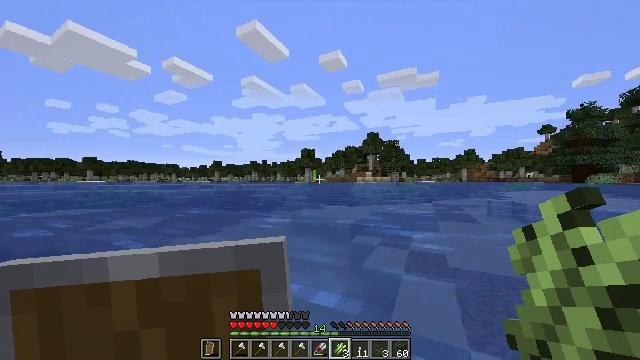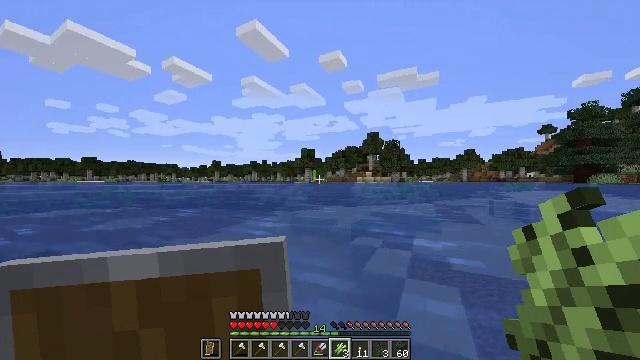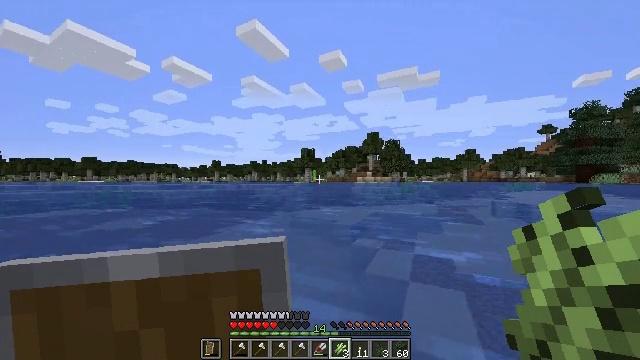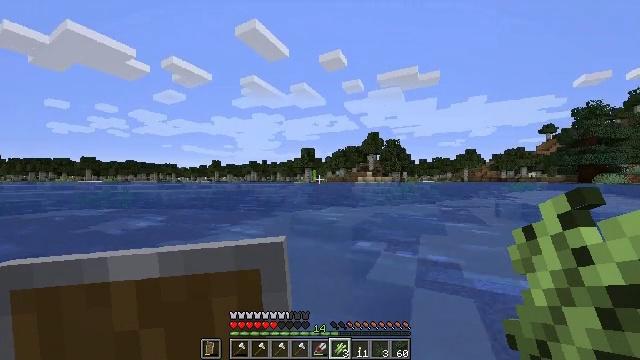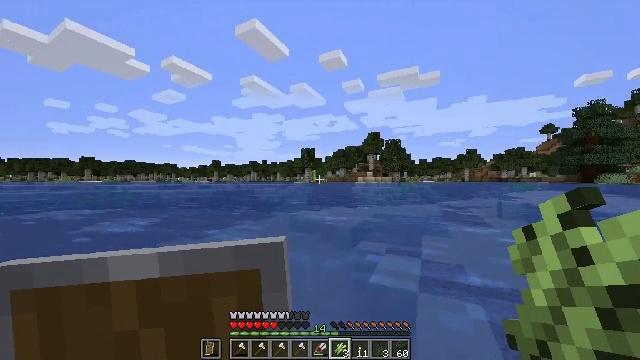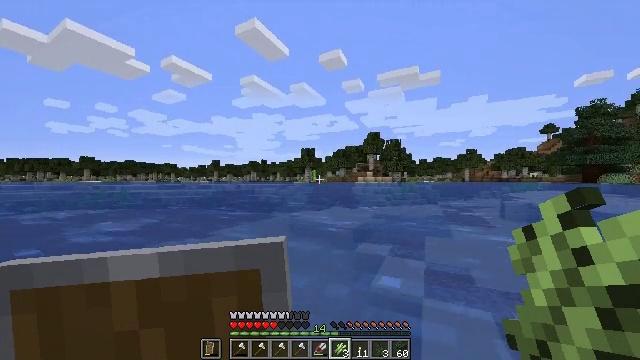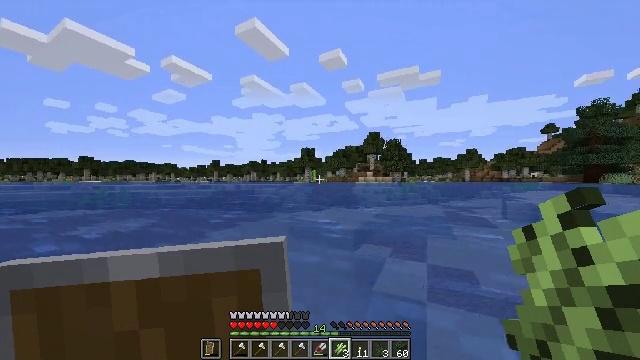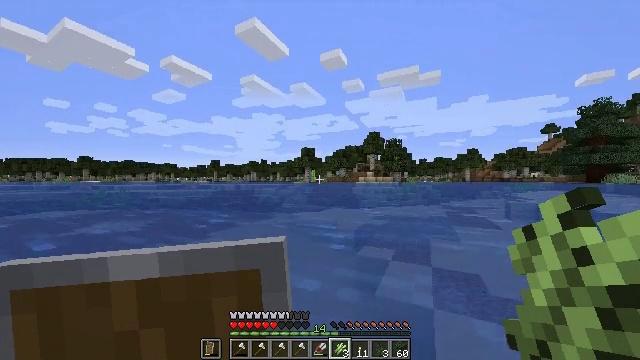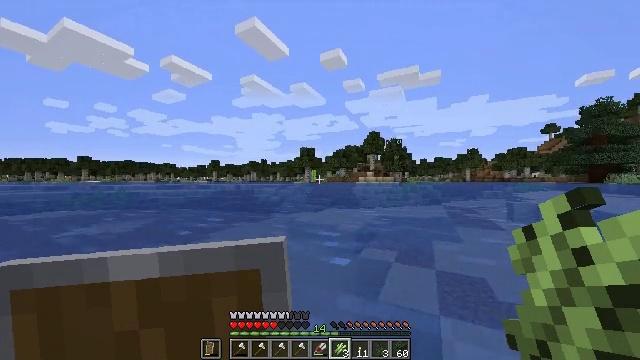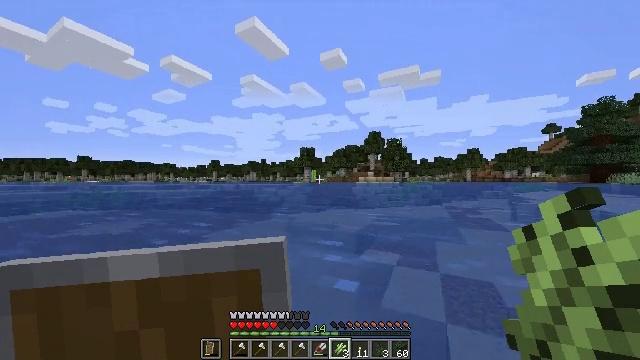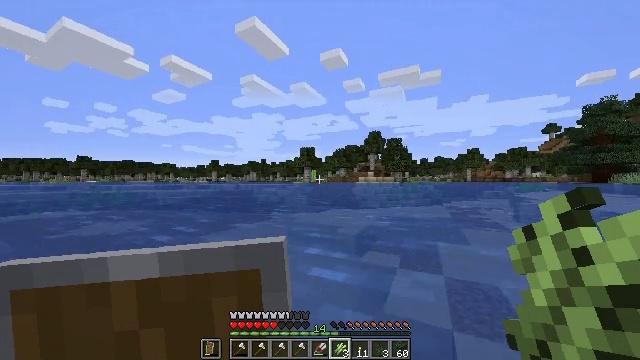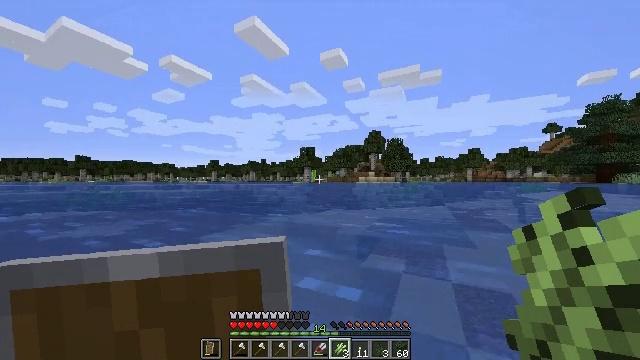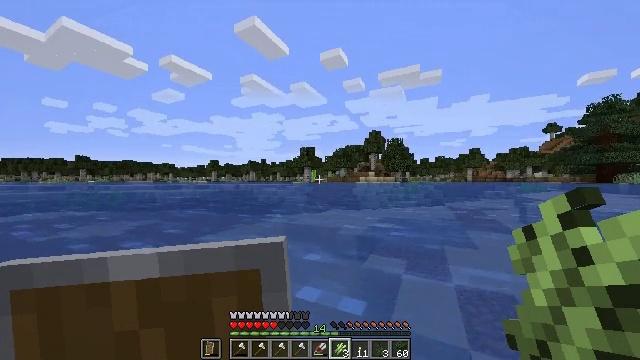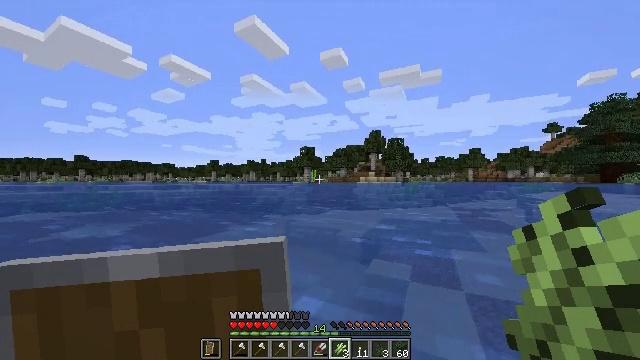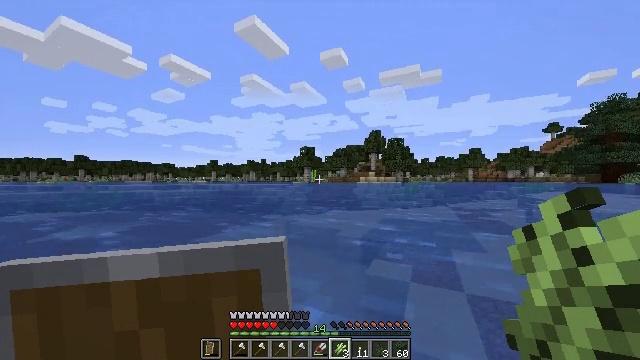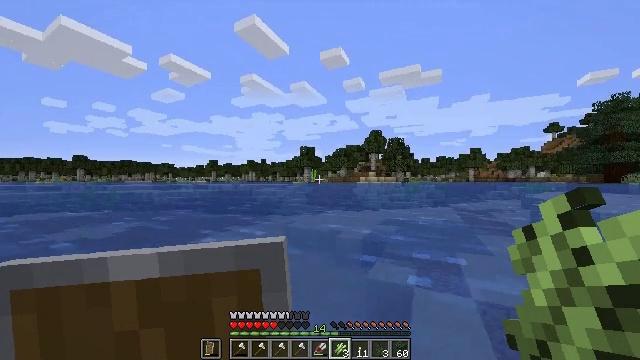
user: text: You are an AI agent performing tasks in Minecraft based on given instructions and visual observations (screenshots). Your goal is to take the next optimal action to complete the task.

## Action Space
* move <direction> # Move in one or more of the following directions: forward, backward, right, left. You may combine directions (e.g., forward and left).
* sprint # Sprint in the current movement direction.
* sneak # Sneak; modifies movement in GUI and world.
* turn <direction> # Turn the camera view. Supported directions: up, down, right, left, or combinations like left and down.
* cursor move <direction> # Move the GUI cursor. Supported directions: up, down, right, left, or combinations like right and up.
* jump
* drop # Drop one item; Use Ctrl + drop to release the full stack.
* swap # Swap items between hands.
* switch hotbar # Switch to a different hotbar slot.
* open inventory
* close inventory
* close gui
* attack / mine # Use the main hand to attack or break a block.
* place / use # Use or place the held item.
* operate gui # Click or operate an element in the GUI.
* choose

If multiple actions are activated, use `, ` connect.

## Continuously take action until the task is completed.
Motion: motion action
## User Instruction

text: Hunt a salmon.
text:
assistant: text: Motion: move forward, sprint
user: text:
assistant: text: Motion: move forward, sprint
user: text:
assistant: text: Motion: move forward, sprint
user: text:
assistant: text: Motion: move forward, sprint
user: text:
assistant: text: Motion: move forward, sprint
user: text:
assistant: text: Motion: move forward, sprint
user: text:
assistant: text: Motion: move forward, sprint
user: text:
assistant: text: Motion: move forward, sprint
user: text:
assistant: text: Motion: move forward, sprint
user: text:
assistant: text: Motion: move forward, sprint
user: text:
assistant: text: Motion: move forward, sprint
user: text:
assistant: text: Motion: move forward, sprint
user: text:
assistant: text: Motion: move forward, sprint
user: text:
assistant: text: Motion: move forward, sprint
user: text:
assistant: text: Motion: move forward, sprint
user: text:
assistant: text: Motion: move forward, sprint
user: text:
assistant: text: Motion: move forward, sprint
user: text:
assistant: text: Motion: move forward, sprint
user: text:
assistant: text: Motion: move forward, sprint
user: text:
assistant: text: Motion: move forward, sprint, turn up
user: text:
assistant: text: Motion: move forward, sprint
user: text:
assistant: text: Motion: move forward, sprint
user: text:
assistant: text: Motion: move forward, sprint
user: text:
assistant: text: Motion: move forward, sprint
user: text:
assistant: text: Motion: move forward, sprint
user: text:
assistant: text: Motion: move forward, sprint
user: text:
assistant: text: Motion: move forward, sprint
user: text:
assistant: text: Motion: move forward, sprint
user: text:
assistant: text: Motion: move forward, sprint
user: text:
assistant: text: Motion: move forward, sprint